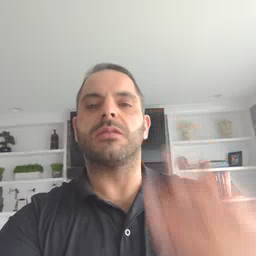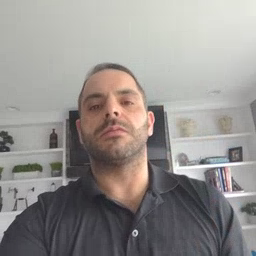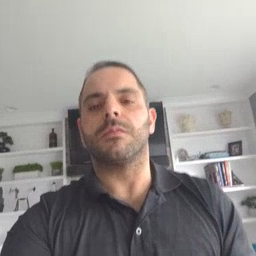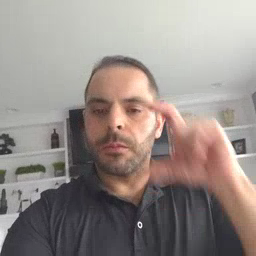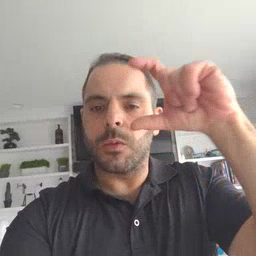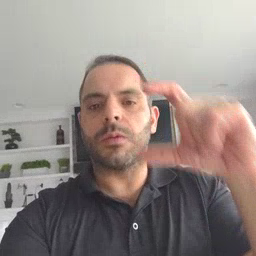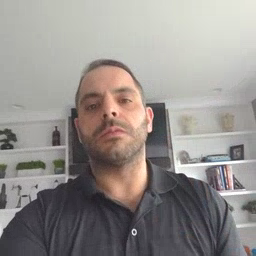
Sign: moon